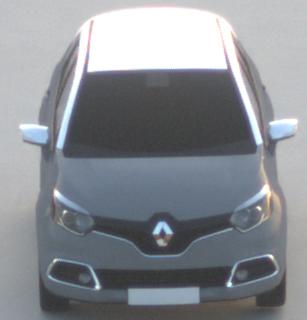
Make: Renault
Model: Captur ENERGY TCe 90
Detailed model: Captur (I)
Model produced from: 2013/06
Model produced until: 2015/05
Doors: 5
Color: gray
Road condition: dry road
Daytime: sunrise or sunset
Contrast: low contrast